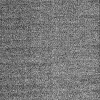
Atmospheric dust classification: dusty